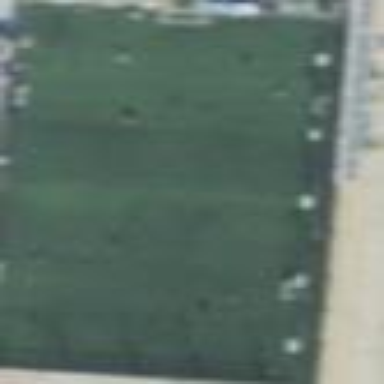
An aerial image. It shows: Artificial turf soccer pitch for leisure sports.